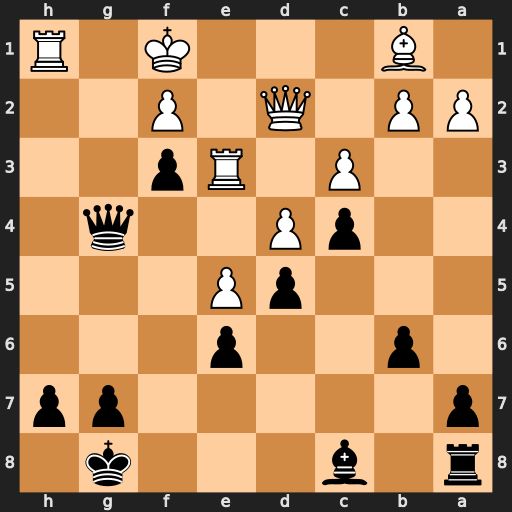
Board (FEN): r1b3k1/p5pp/1p2p3/3pP3/2pP2q1/2P1Rp2/PP1Q1P2/1B3K1R
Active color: b
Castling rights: -
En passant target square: -
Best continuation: Qg2+ Ke1 Qxh1#